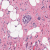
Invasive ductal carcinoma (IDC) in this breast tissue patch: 1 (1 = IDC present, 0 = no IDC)